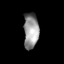
Tissue: skin
Cell type: Fibroblasts
Senescence score: 0.6767
Nuclear area (px): 525
Mean DAPI intensity: 148.017